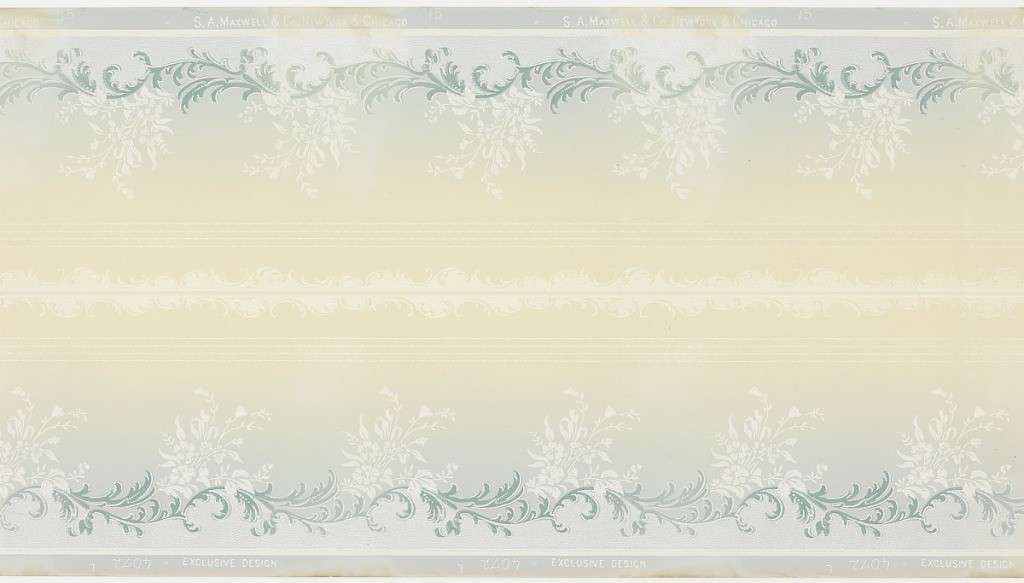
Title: Frieze
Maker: Maxwell & Co., S.A., Chicago, Illinois, USA
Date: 1905–1915
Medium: Machine-printed paper, liquid mica
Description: Printed two borders across the width. White floral sprigs sprouting up from band of blue acanthus scrolls along bottom. Narrow band of four white pinstripes near top, with white scrolls along top edge. Printed on tan ground that shades to blue.